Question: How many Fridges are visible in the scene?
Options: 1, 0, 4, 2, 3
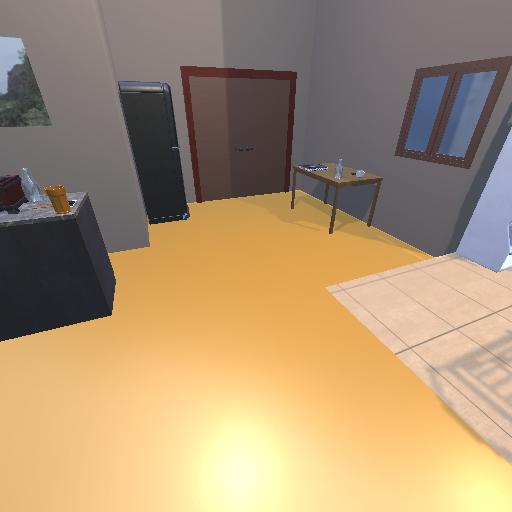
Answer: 1